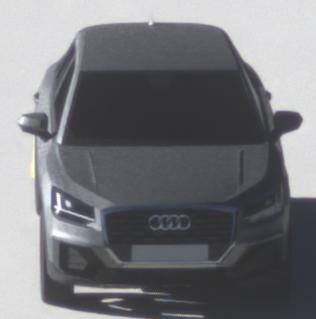
Make: Audi
Model: Q2
Model produced from: 2016
Model produced until: 2020
Doors: 5
Color: gray
Road condition: dry road
Daytime: sunrise or sunset
Contrast: medium contrast